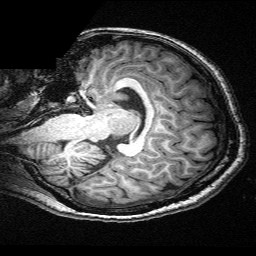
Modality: T1w
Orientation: sagittal
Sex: female
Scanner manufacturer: siemens
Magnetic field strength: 3 T
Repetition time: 2.3 s
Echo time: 0.00336 s